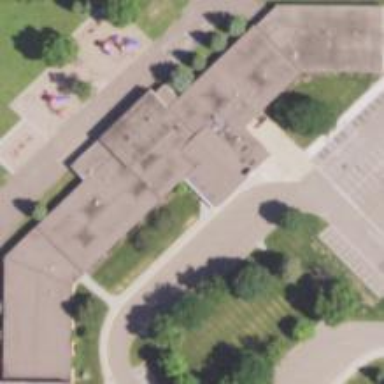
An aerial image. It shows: School building.